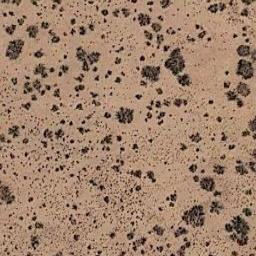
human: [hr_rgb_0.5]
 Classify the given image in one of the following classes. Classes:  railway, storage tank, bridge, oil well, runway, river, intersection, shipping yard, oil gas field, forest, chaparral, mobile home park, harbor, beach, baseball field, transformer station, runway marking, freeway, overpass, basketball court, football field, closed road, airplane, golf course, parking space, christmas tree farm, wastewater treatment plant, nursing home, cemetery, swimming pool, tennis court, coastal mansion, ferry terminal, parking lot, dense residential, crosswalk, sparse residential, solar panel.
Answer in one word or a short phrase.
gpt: chaparral